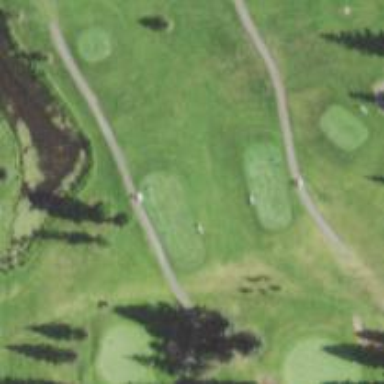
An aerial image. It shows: Well-maintained path in golf course.